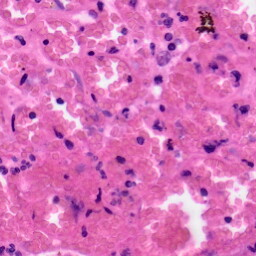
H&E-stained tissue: Colon